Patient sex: F
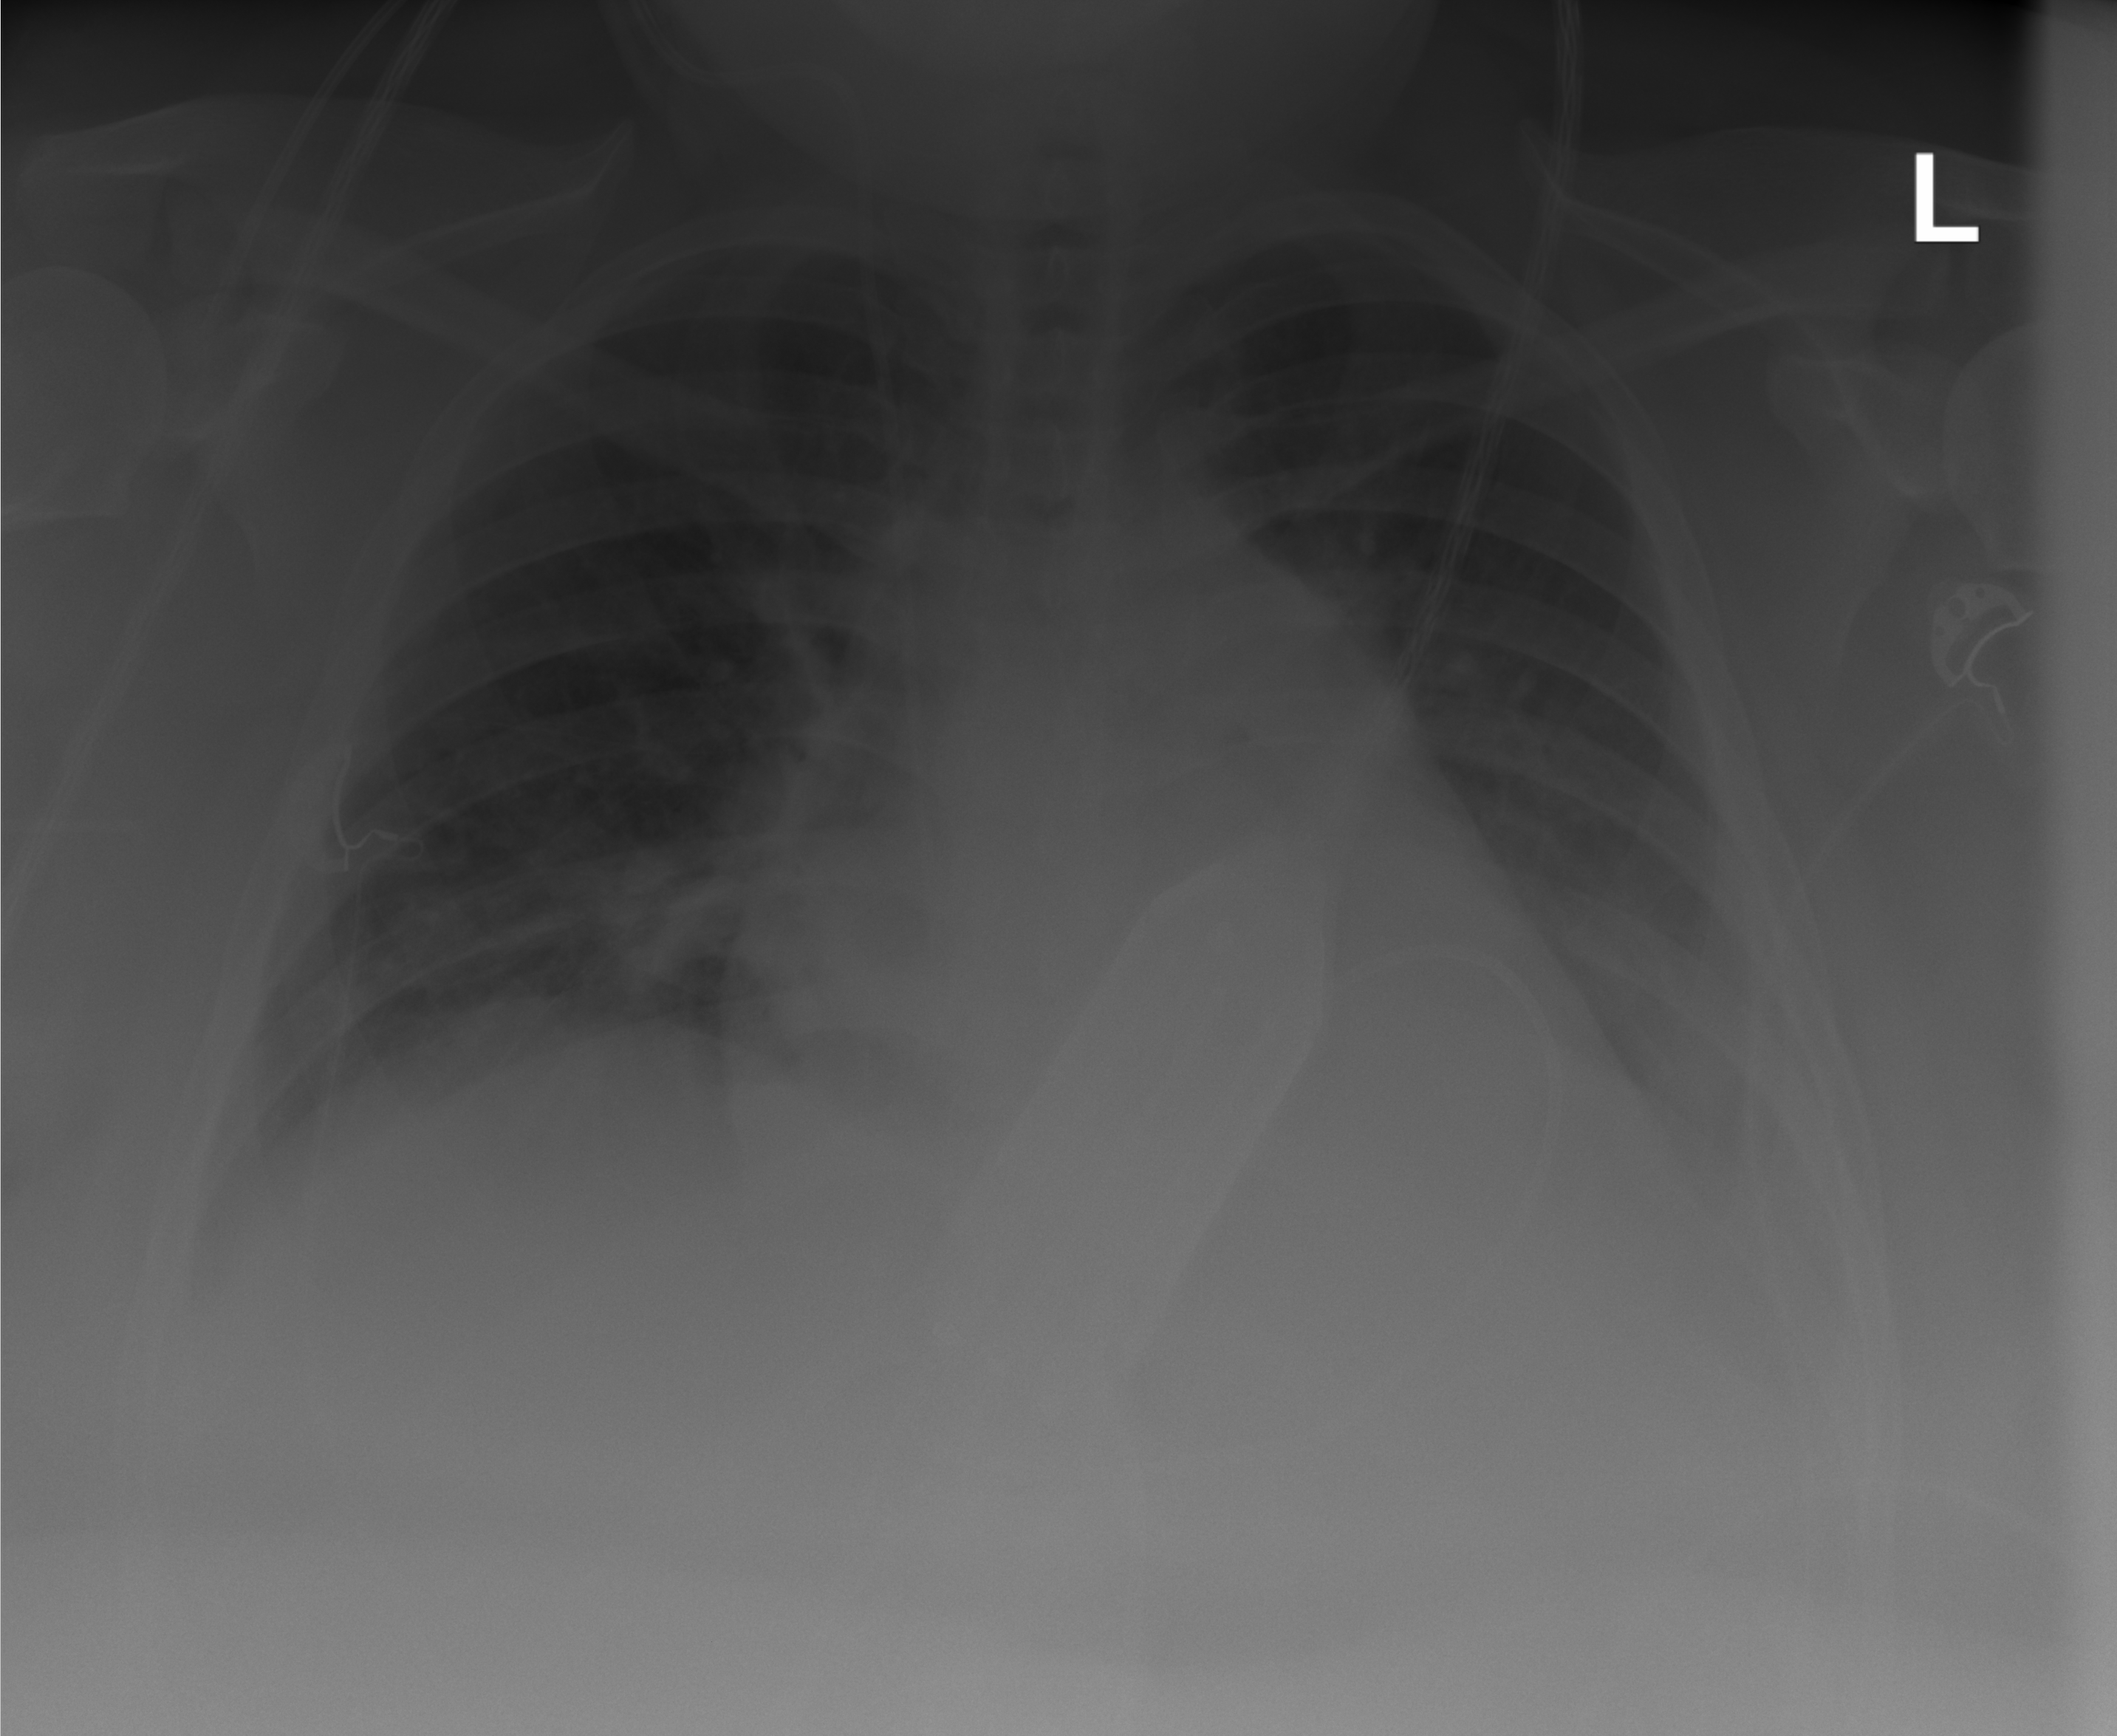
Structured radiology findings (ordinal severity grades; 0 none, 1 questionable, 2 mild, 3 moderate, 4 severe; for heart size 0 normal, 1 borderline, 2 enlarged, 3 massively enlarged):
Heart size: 2
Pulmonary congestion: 1
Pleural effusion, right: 0
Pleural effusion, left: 2
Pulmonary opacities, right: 0
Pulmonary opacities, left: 0
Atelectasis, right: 0
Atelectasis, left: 2